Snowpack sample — Snodgrass Mountain, Crested Butte, Colorado (2/4/25, 12:06 PM MST)
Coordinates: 38.923, -106.968
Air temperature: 35 °F
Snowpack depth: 80 cm
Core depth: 80 cm
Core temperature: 32 °F
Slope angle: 14°, slope face: 78°
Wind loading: low
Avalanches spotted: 0
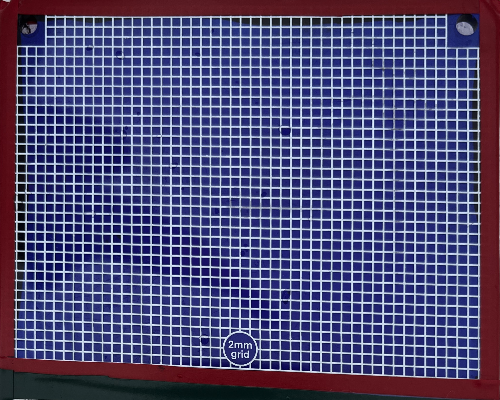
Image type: profile
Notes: No avalanches nearby, unusually warm weather for the last month reported by residents, Collected 25 yards from treeline